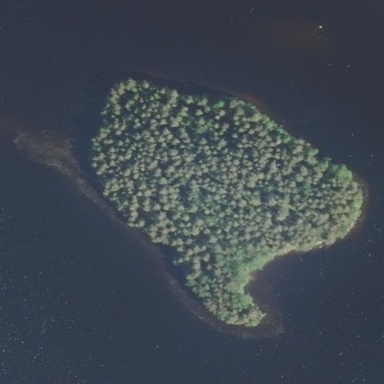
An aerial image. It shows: Island covered with woodland.